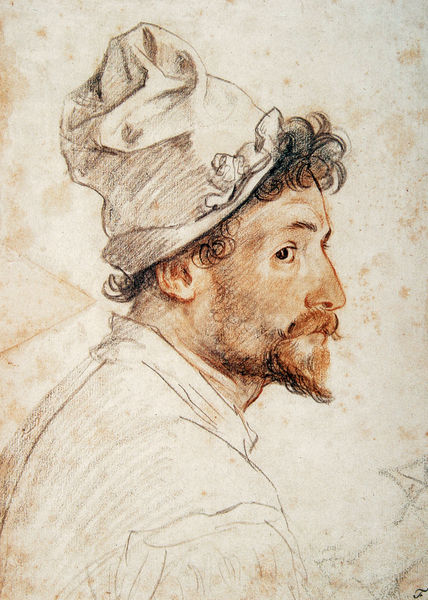
Titel: Der Kopf eines bärtigen Mannes (vermutlich Selbstporträt)
Künstler: Federico Zuccari
Standort: Chatsworth
Institution: Devonshire Collection
Schlagwörter: kopf, mann, weiß, gelb, ocker, braun, grau, hell, hut, kreide, licht, mund, nase, ohr, pastell, profil, rücken, schwarz, skizze, stirn, zeichnung, blick, rot, hochformat, bart, hemd, jacke, kappe, mütze, schnurrbart, augen, gesicht, bildnis, portrait, porträt, auge, haare, locken, schulter, müller, papier, studie, farbe, querformat, brauen, augenbraue, bauer, schraffur, bäcker, kittel, bleistift, entwurf, stift, seitenprofil, koch, stockflecken, farbstift, recht, kocj